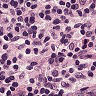
Metastatic tissue present: no